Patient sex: M
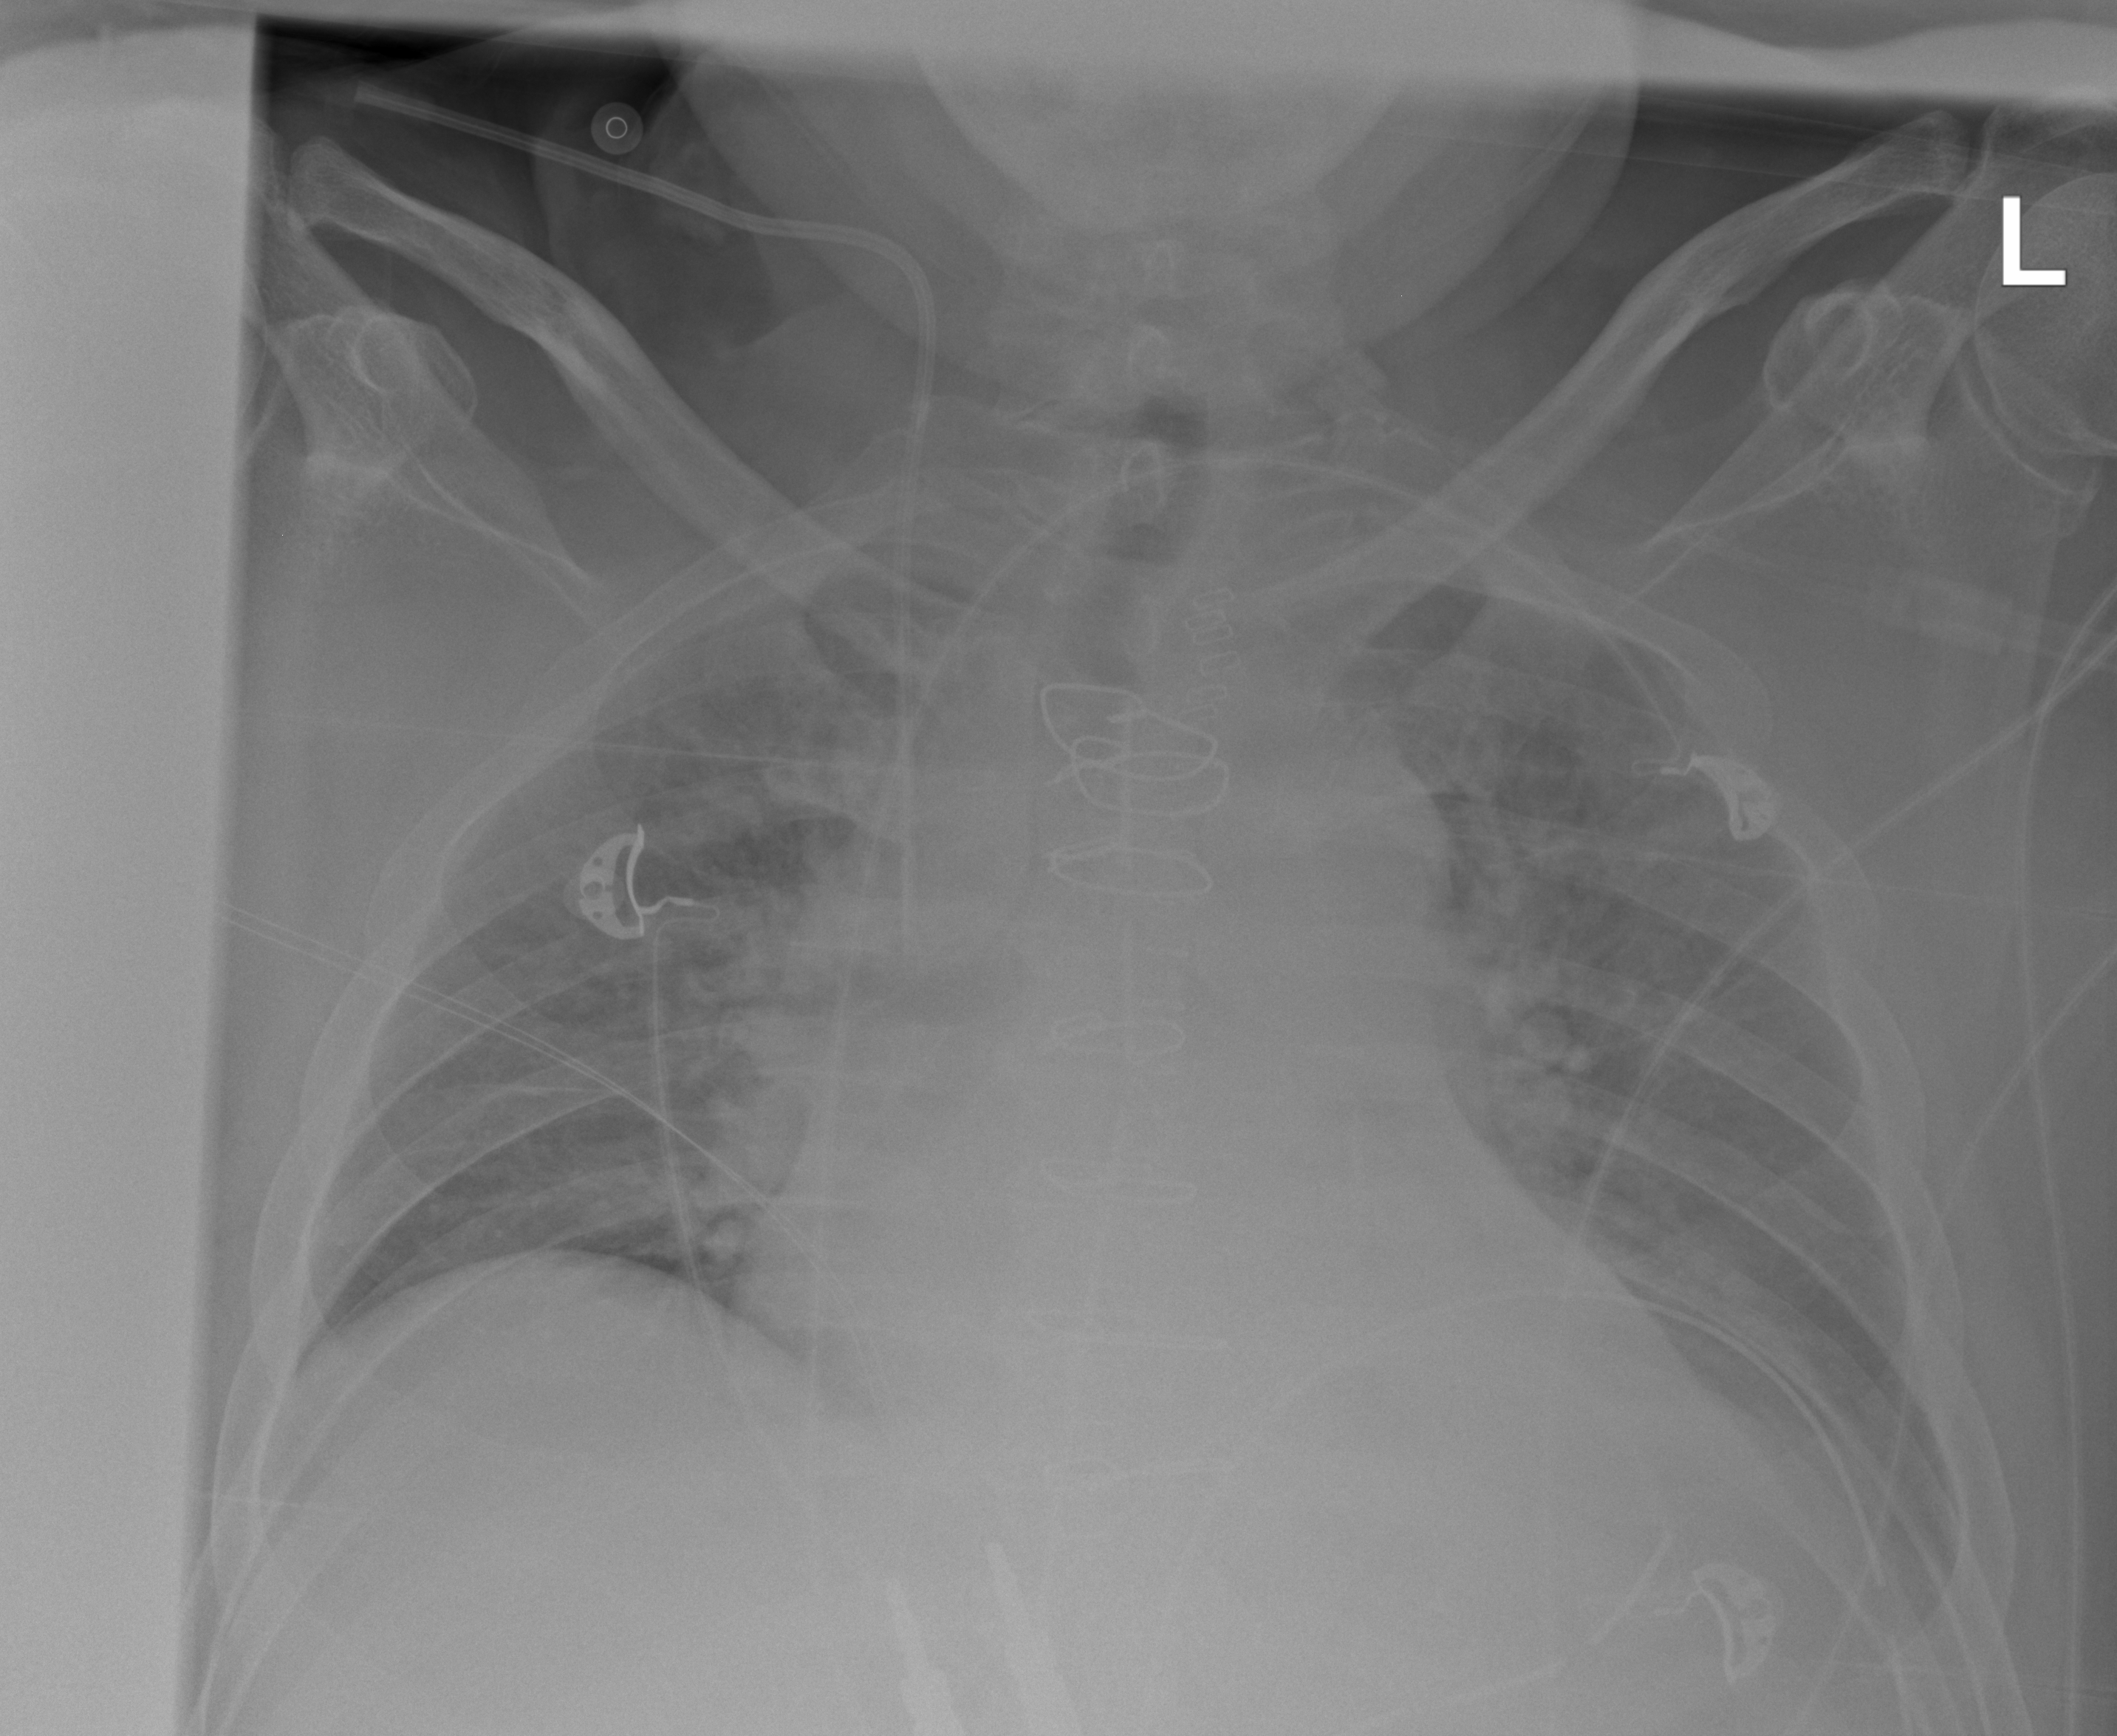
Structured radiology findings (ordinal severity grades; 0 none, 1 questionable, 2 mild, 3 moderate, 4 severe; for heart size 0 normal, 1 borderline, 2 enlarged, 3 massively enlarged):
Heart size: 2
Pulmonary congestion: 2
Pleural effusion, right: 0
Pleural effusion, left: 0
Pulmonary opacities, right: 0
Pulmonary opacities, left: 0
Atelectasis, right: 0
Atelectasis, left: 0